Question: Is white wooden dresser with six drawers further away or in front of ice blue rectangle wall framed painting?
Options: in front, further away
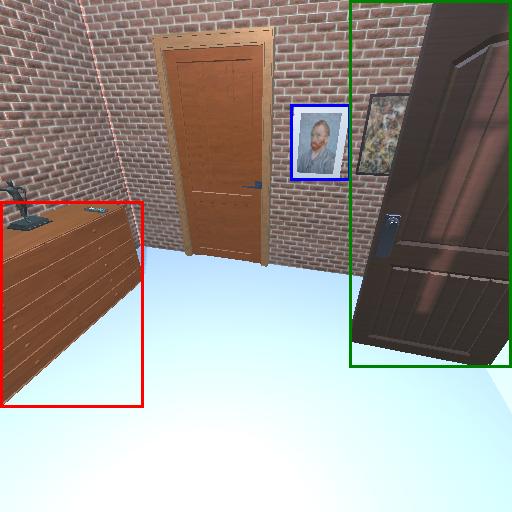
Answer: in front